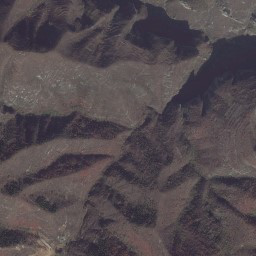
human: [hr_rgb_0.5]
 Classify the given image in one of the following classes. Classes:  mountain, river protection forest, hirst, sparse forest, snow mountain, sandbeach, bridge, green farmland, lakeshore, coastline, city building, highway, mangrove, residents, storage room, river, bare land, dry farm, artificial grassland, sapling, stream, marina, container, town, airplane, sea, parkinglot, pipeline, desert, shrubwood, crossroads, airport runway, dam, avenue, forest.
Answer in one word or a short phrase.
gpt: mountain